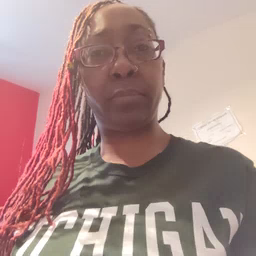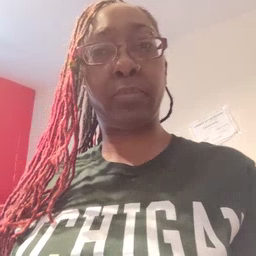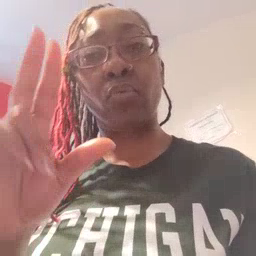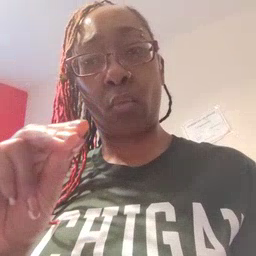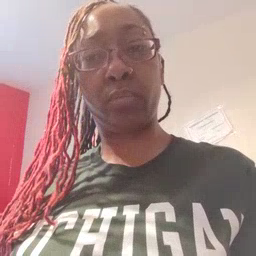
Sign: no